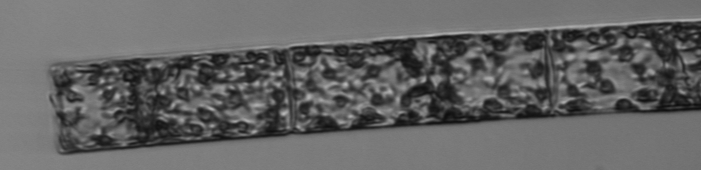
Label: Guinardia_flaccida